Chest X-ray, PA view. Patient: 59 years old, sex M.
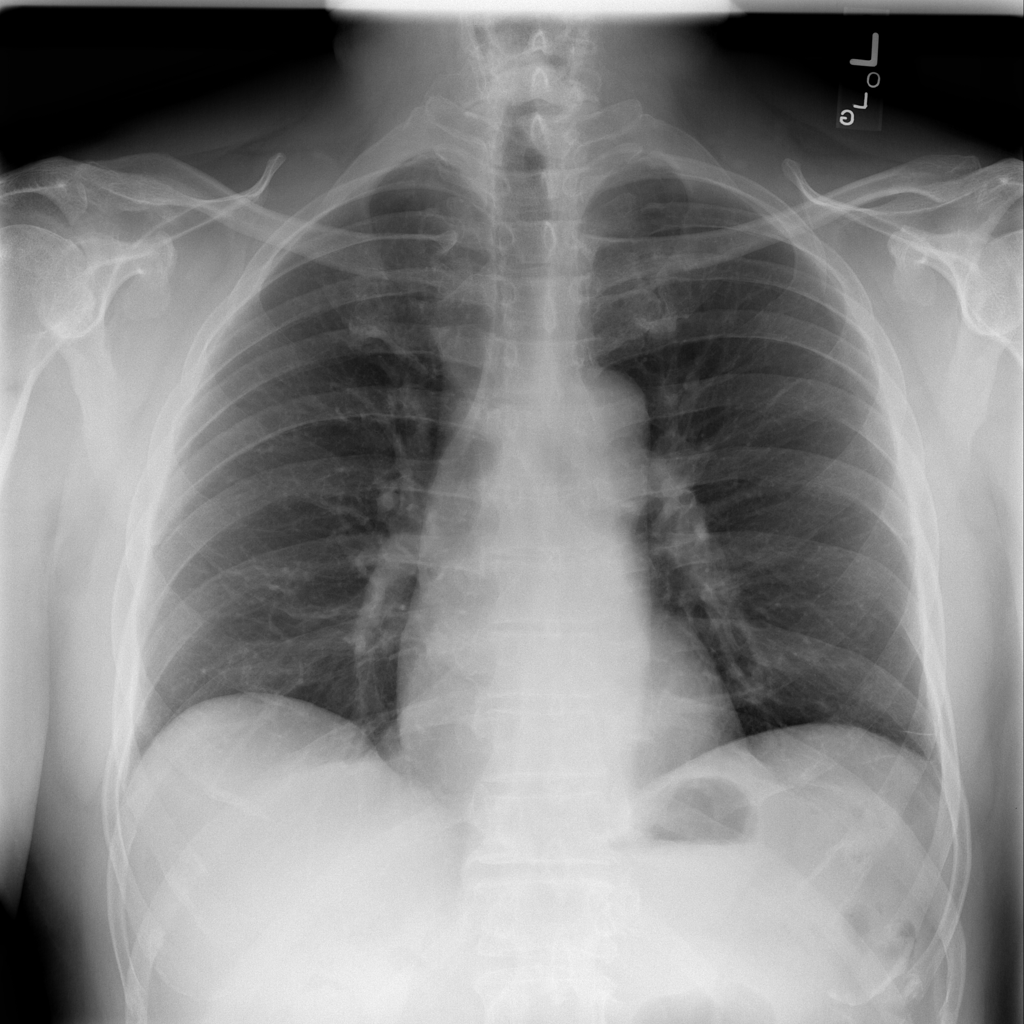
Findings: No Finding